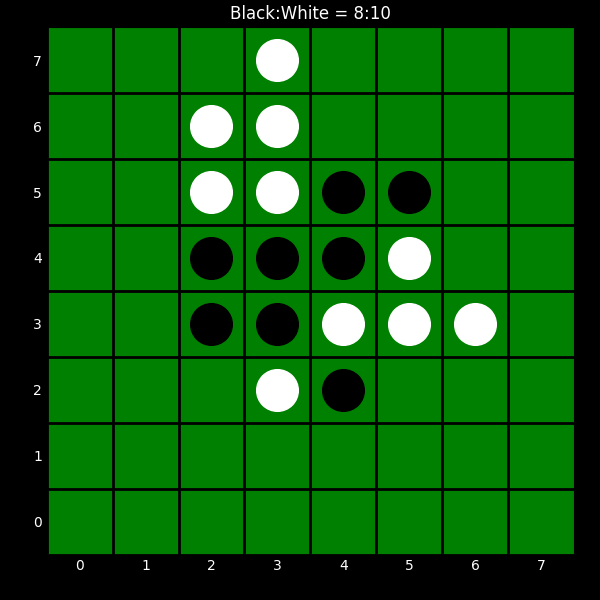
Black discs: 8
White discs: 10